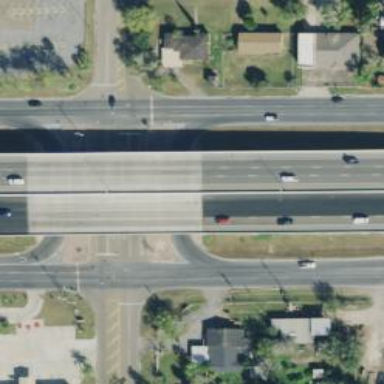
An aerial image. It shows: Secondary link road with turnaround junction.